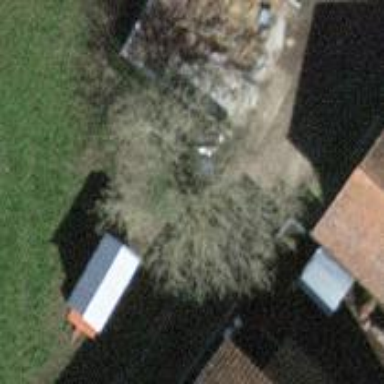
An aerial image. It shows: Single tag "natural: tree."